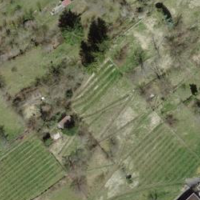
EUNIS habitat code: 52
Species observed at this site:
Phaneroptera falcata